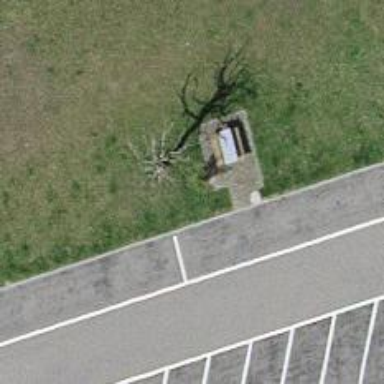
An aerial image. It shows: Picnic table located in leisure land area.